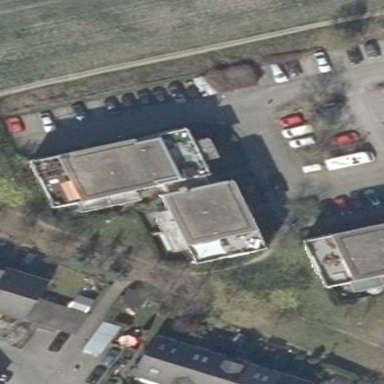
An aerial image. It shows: Apartment building with flat roof.